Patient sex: F
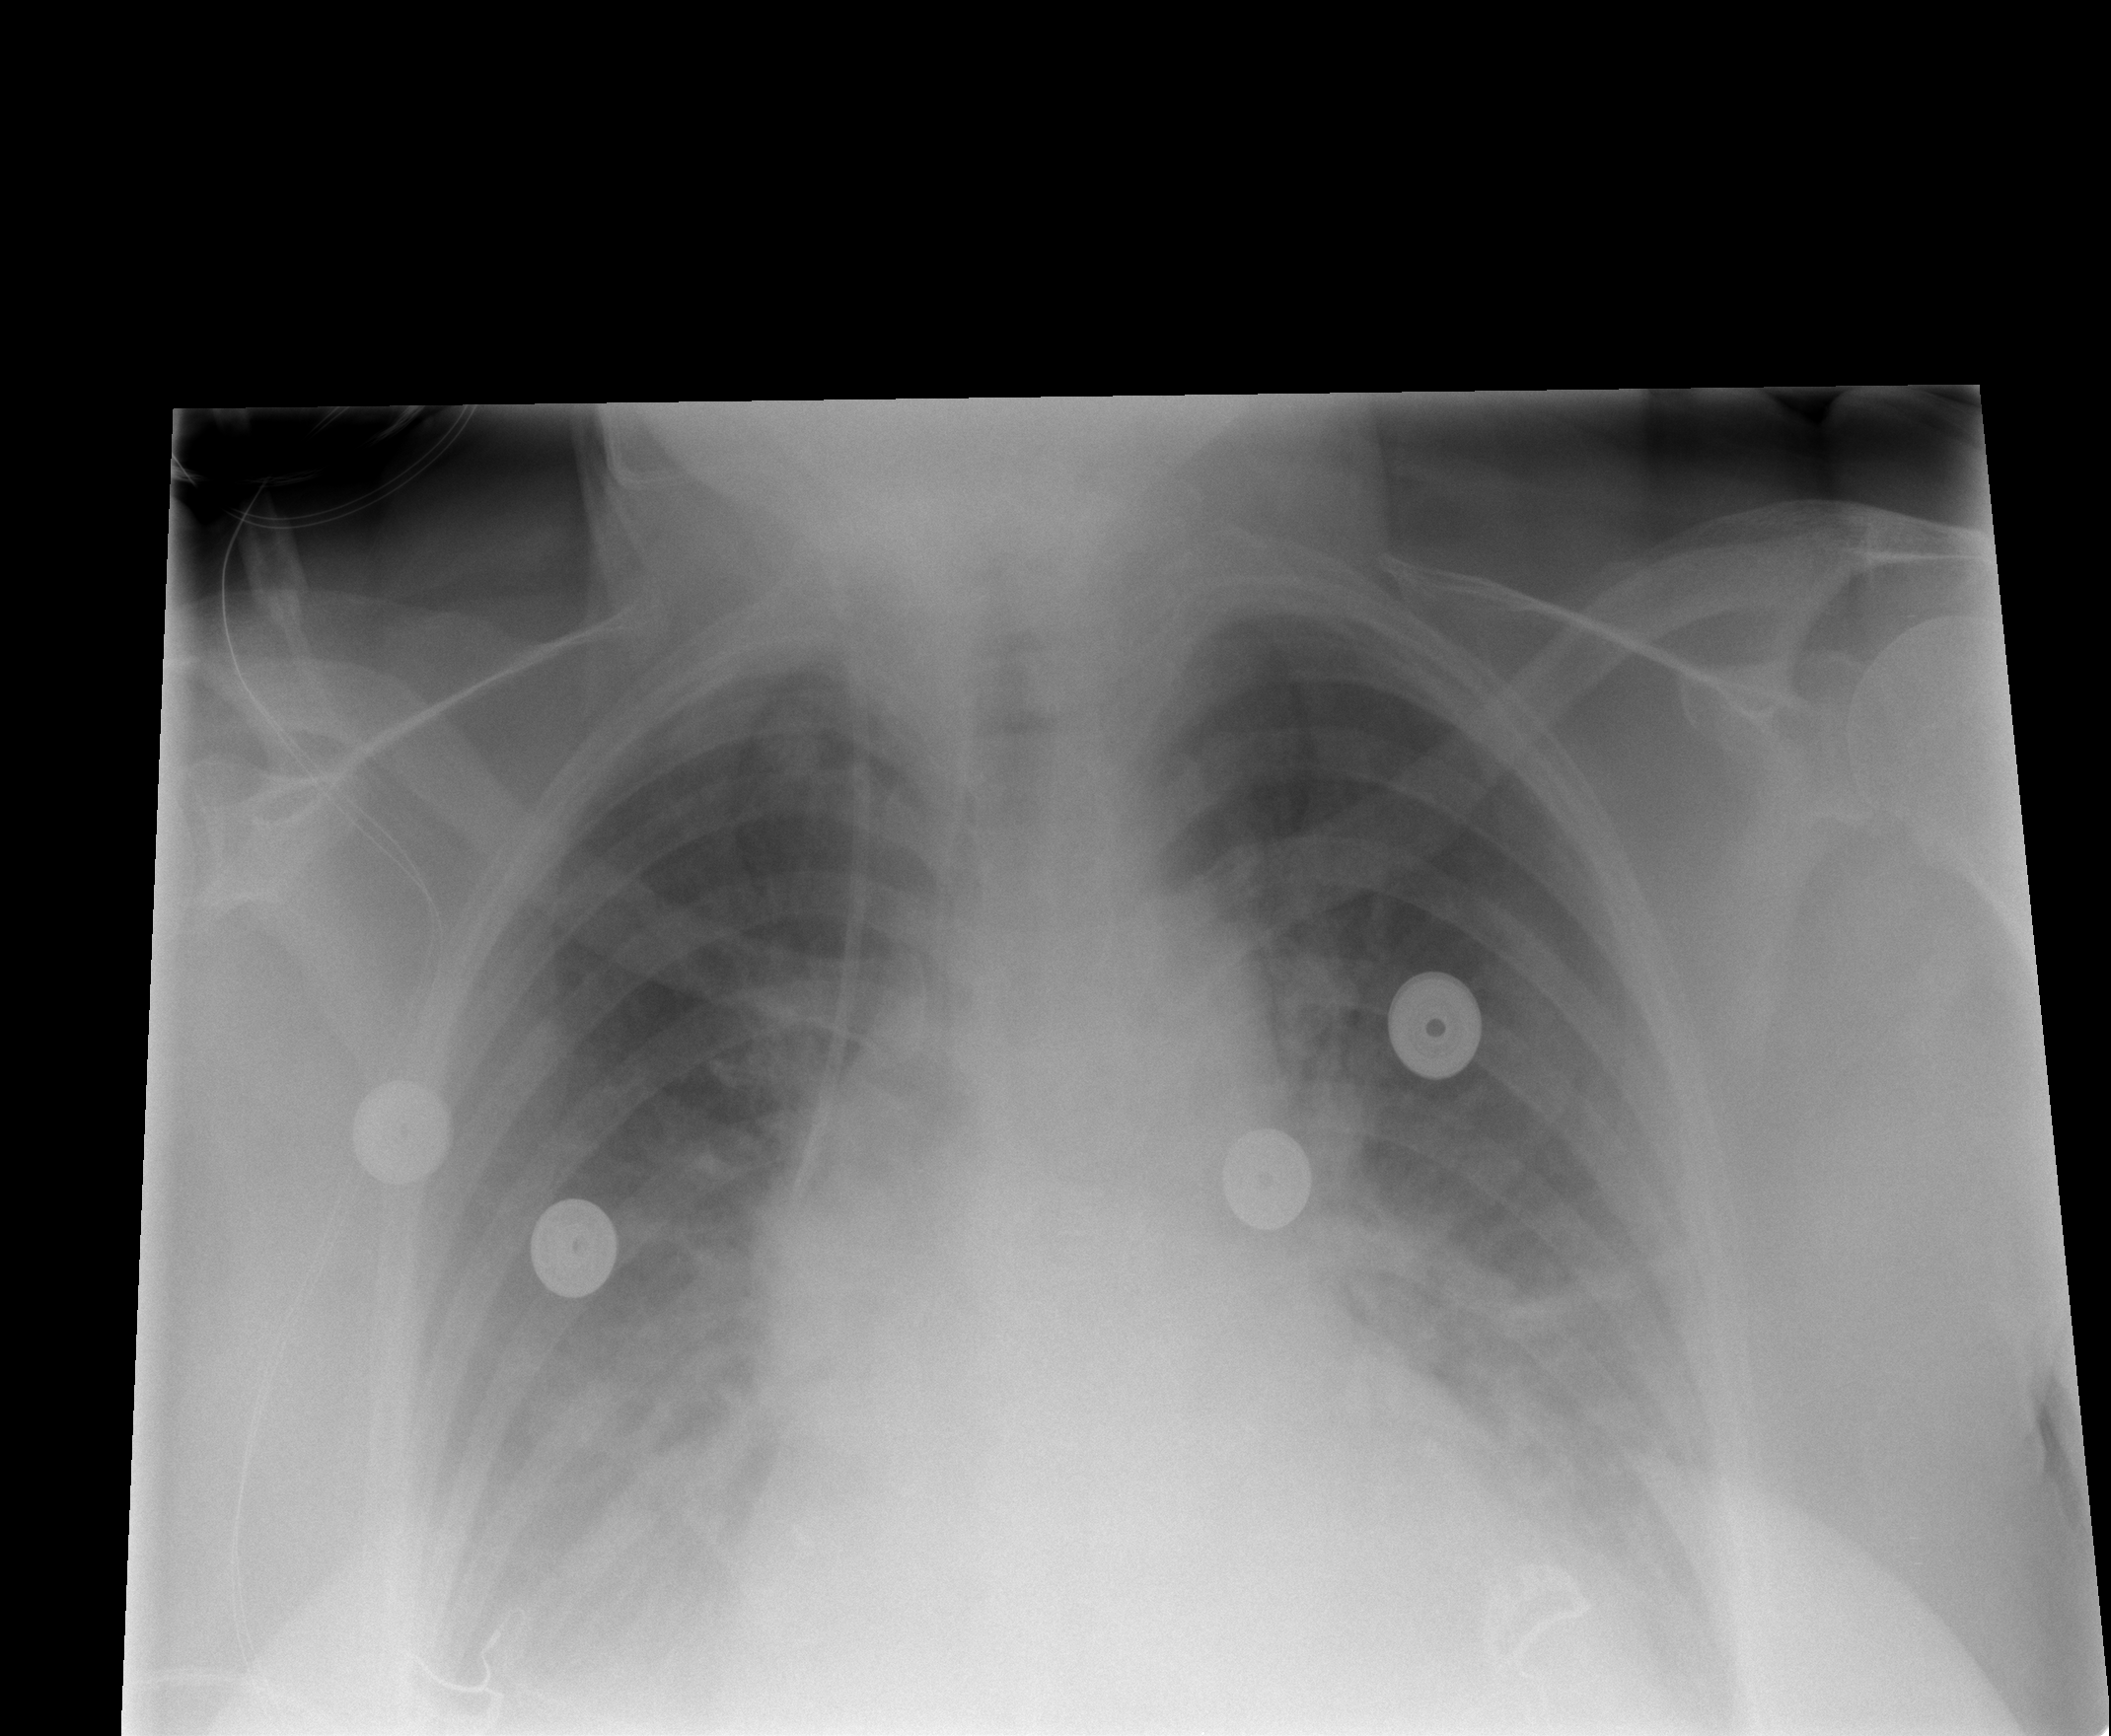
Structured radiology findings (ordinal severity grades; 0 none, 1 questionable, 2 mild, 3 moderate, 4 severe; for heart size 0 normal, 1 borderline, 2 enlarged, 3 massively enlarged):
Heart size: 2
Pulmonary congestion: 2
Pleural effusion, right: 2
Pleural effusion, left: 2
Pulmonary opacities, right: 0
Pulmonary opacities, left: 0
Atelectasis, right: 2
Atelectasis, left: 2